Question: I want to display description of items like this:

I wrote my solution according to this <URL> and attached to this asp.net solution.
However, on the PayPal login page (such as in the first picture), I see only the purchase and amount (not as in the first picture).
I use these URLs to create a transaction:
- <URL>
To setup transaction I send these parameters:
- - - - - - - - - - - - - - - - - - - - - - - - - - -
I have tried to define line-items description using those parameters:
- - - - -
where 'n' - line number from 0 or 1 (I can't remember now)
I have also tried those parameters:
- - -
I didn't get any changes in all cases.
So, what have I missed? Is it possible to display items for PayflowPro Express Checkout?
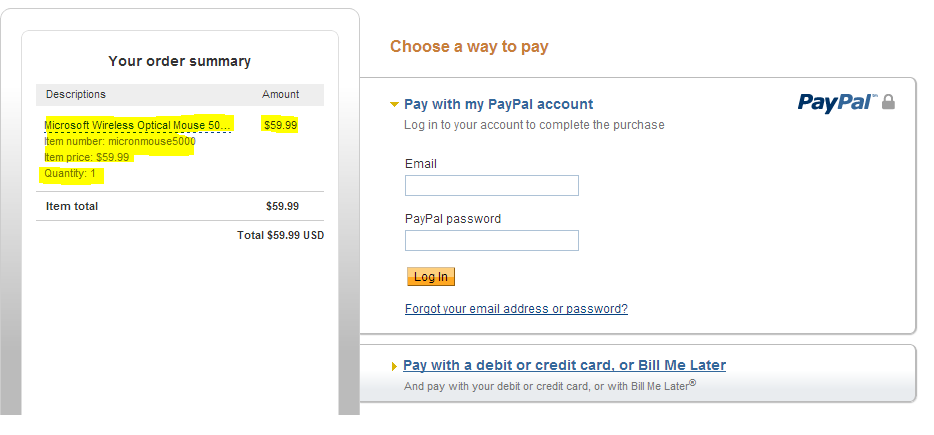
Answer: Thanks for referencing my article :)
To pass EC line items through Payflow, there are two solutions:
A) Contact www.paypal.com/mts and ask them to toggle the Features BitMap that enables EC line items
B) Add this to your request: "_TRAILER_PASSTHROUGH__=Y"
Note that (B) can change the format of the responses you receive from Payflow to have value length tags, i.e. NAME[5]=VALUE instead of NAME=VALUE, so parse accordingly...
(In particular, this will happen when the VALUE returned from PayPal contains special characters such as "&" within it, so you can't simply split the string on "&")